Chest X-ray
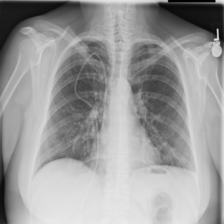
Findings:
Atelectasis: negative
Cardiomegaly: negative
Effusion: negative
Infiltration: negative
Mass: negative
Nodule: negative
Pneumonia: negative
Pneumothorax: negative
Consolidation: negative
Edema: negative
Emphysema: negative
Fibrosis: negative
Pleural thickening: negative
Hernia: negative